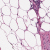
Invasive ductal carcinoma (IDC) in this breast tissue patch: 0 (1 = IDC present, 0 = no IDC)